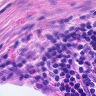
Metastatic tissue present: no